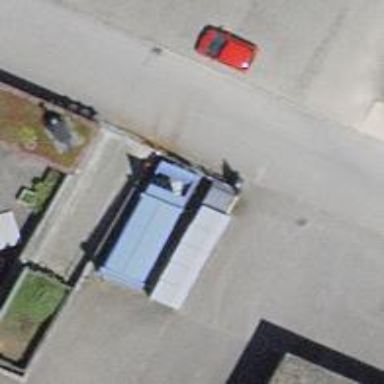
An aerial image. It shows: Recycling container at amenity designated for recycling.